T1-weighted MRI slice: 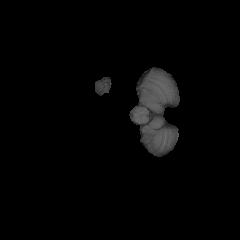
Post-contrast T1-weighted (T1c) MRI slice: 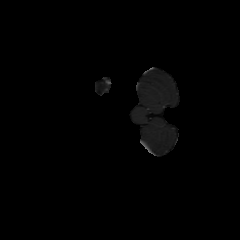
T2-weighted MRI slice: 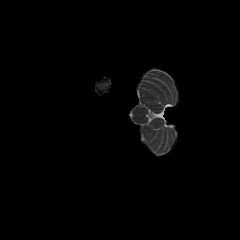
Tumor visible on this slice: no